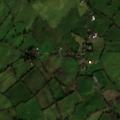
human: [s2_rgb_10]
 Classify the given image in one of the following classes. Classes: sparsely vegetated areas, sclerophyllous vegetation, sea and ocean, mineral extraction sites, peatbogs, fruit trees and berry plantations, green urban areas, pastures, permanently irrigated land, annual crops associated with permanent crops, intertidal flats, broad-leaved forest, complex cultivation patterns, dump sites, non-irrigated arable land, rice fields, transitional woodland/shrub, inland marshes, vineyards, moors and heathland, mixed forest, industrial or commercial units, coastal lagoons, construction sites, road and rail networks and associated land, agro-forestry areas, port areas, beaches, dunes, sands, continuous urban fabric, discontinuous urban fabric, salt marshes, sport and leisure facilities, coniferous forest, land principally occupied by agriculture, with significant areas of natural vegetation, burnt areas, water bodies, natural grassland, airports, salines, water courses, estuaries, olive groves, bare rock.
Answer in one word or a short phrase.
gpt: pastures